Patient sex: M
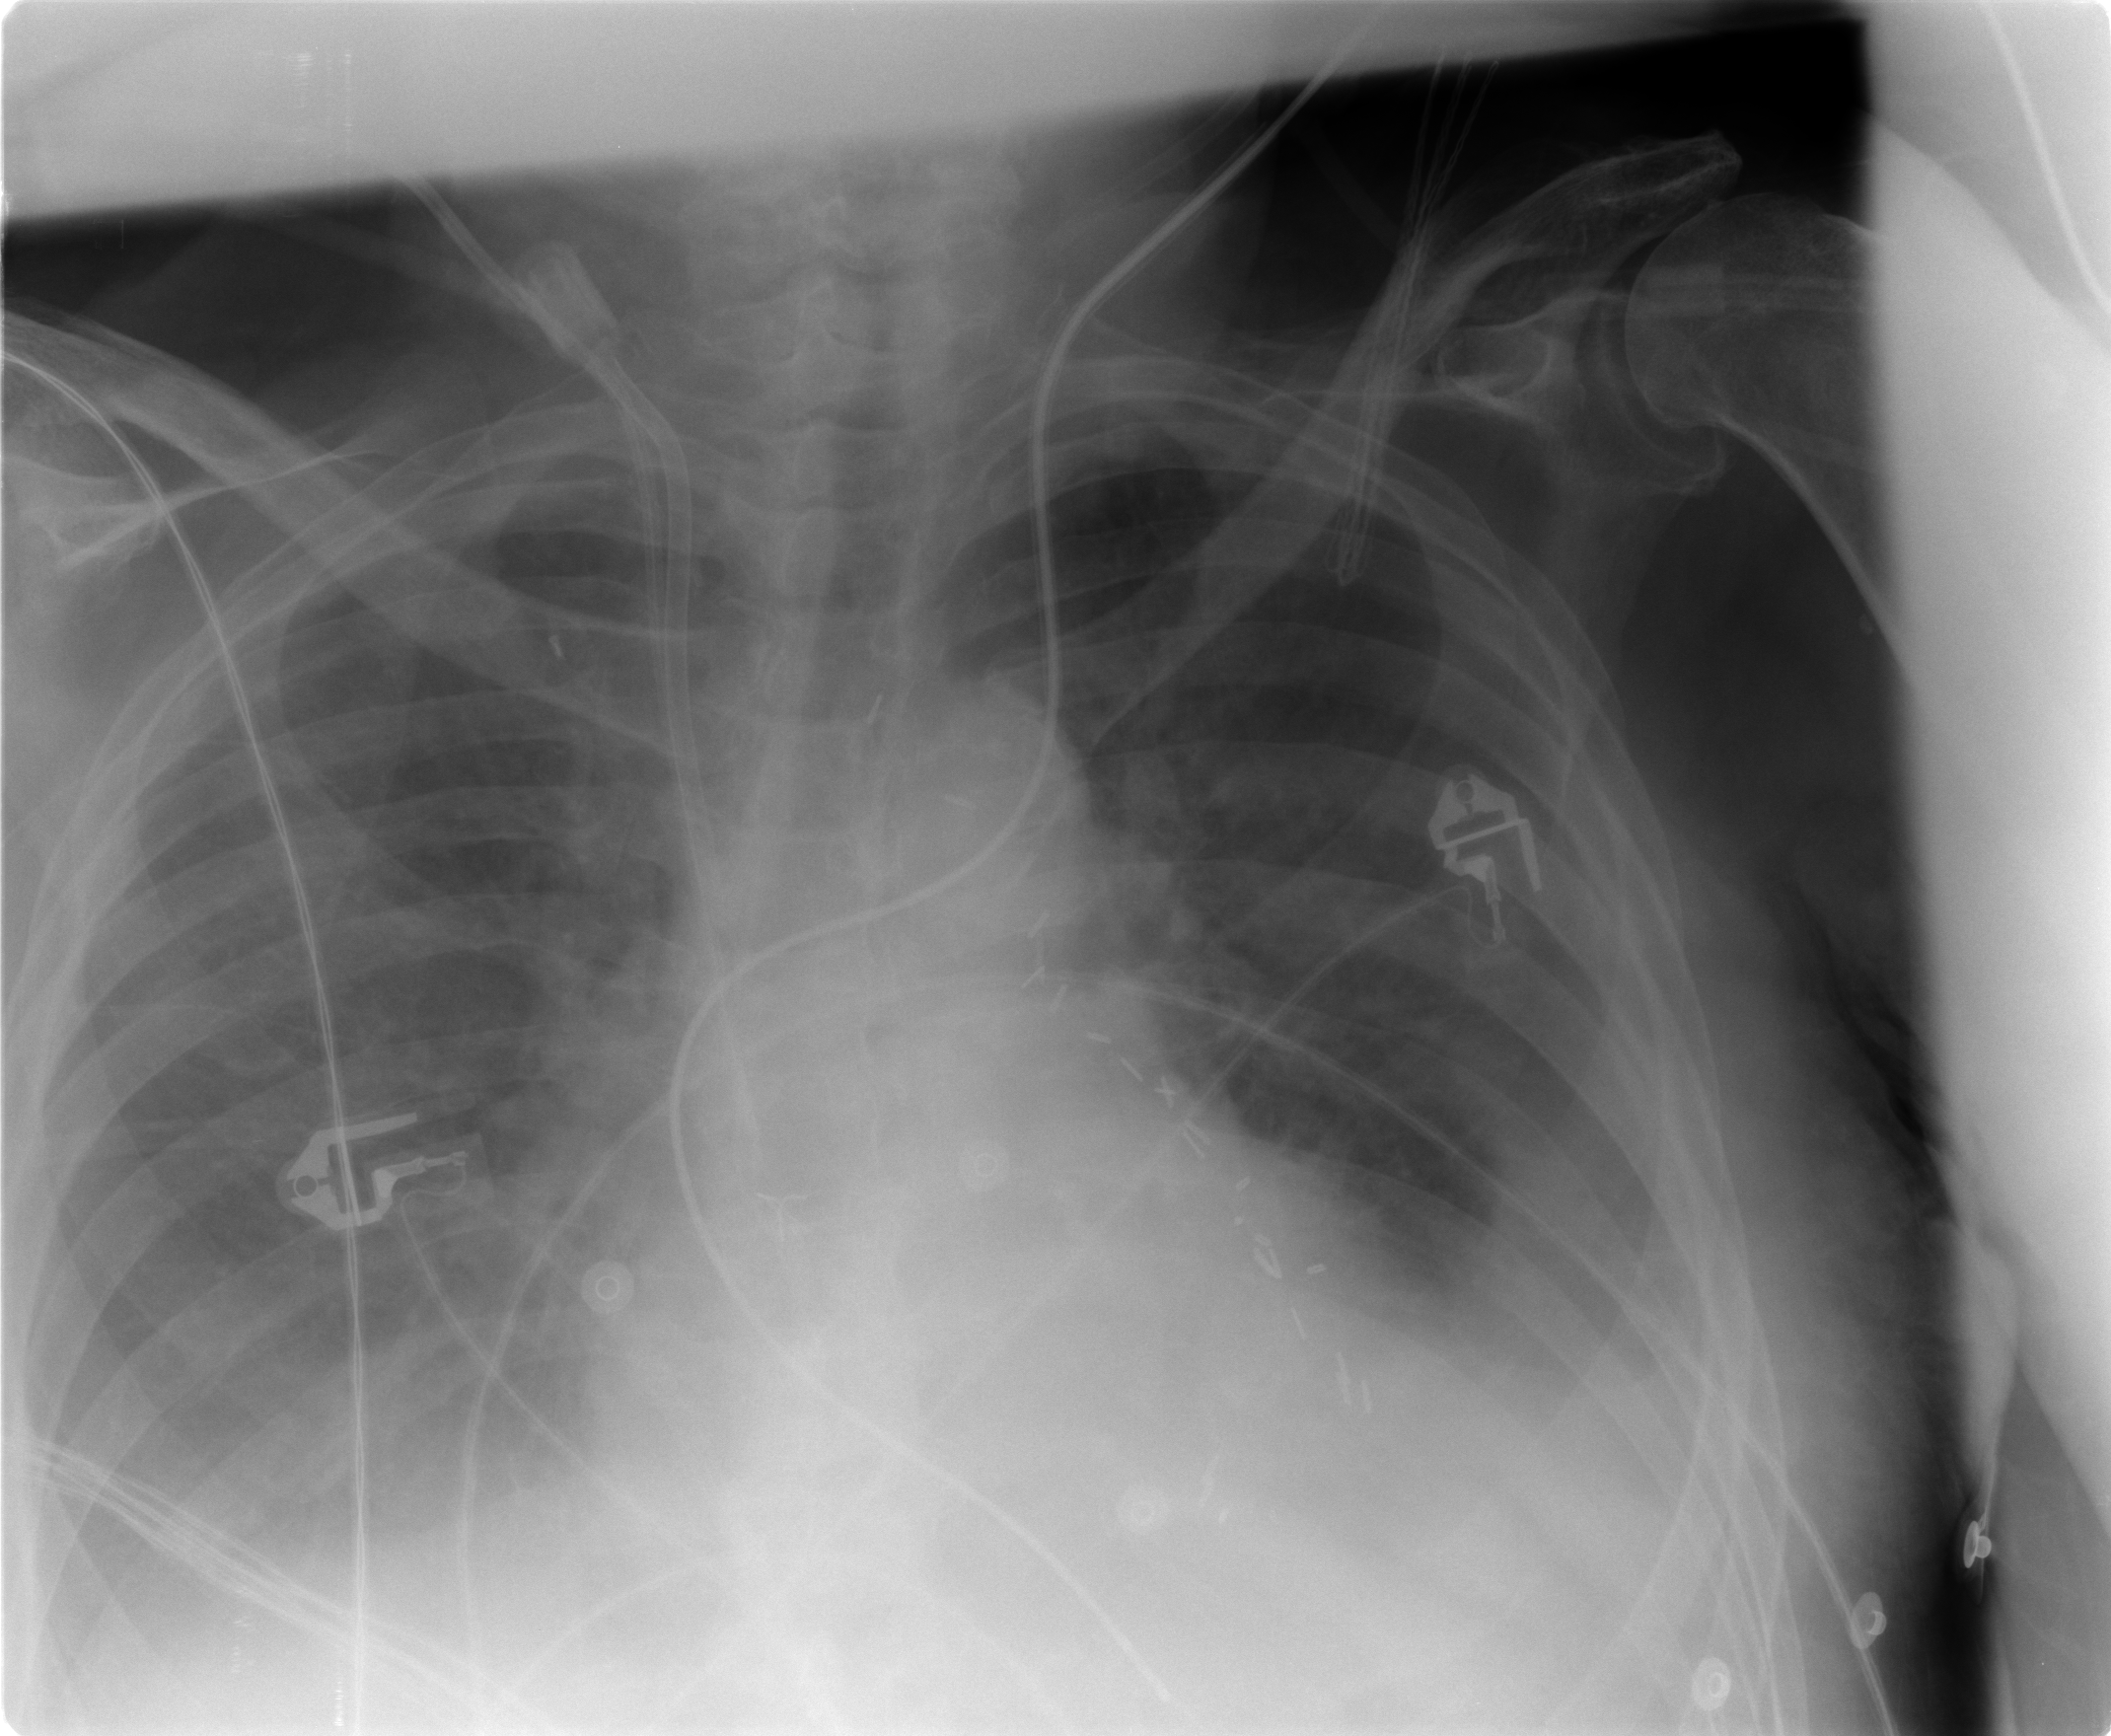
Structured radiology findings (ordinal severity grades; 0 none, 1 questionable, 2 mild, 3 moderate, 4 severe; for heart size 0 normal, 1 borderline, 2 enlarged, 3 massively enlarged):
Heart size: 0
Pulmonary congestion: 2
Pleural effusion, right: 2
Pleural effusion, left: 2
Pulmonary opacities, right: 0
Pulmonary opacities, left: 0
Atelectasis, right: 2
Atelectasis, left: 2